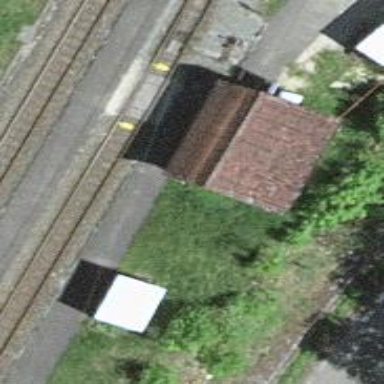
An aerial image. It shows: Station for public transport and railway.